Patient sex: M
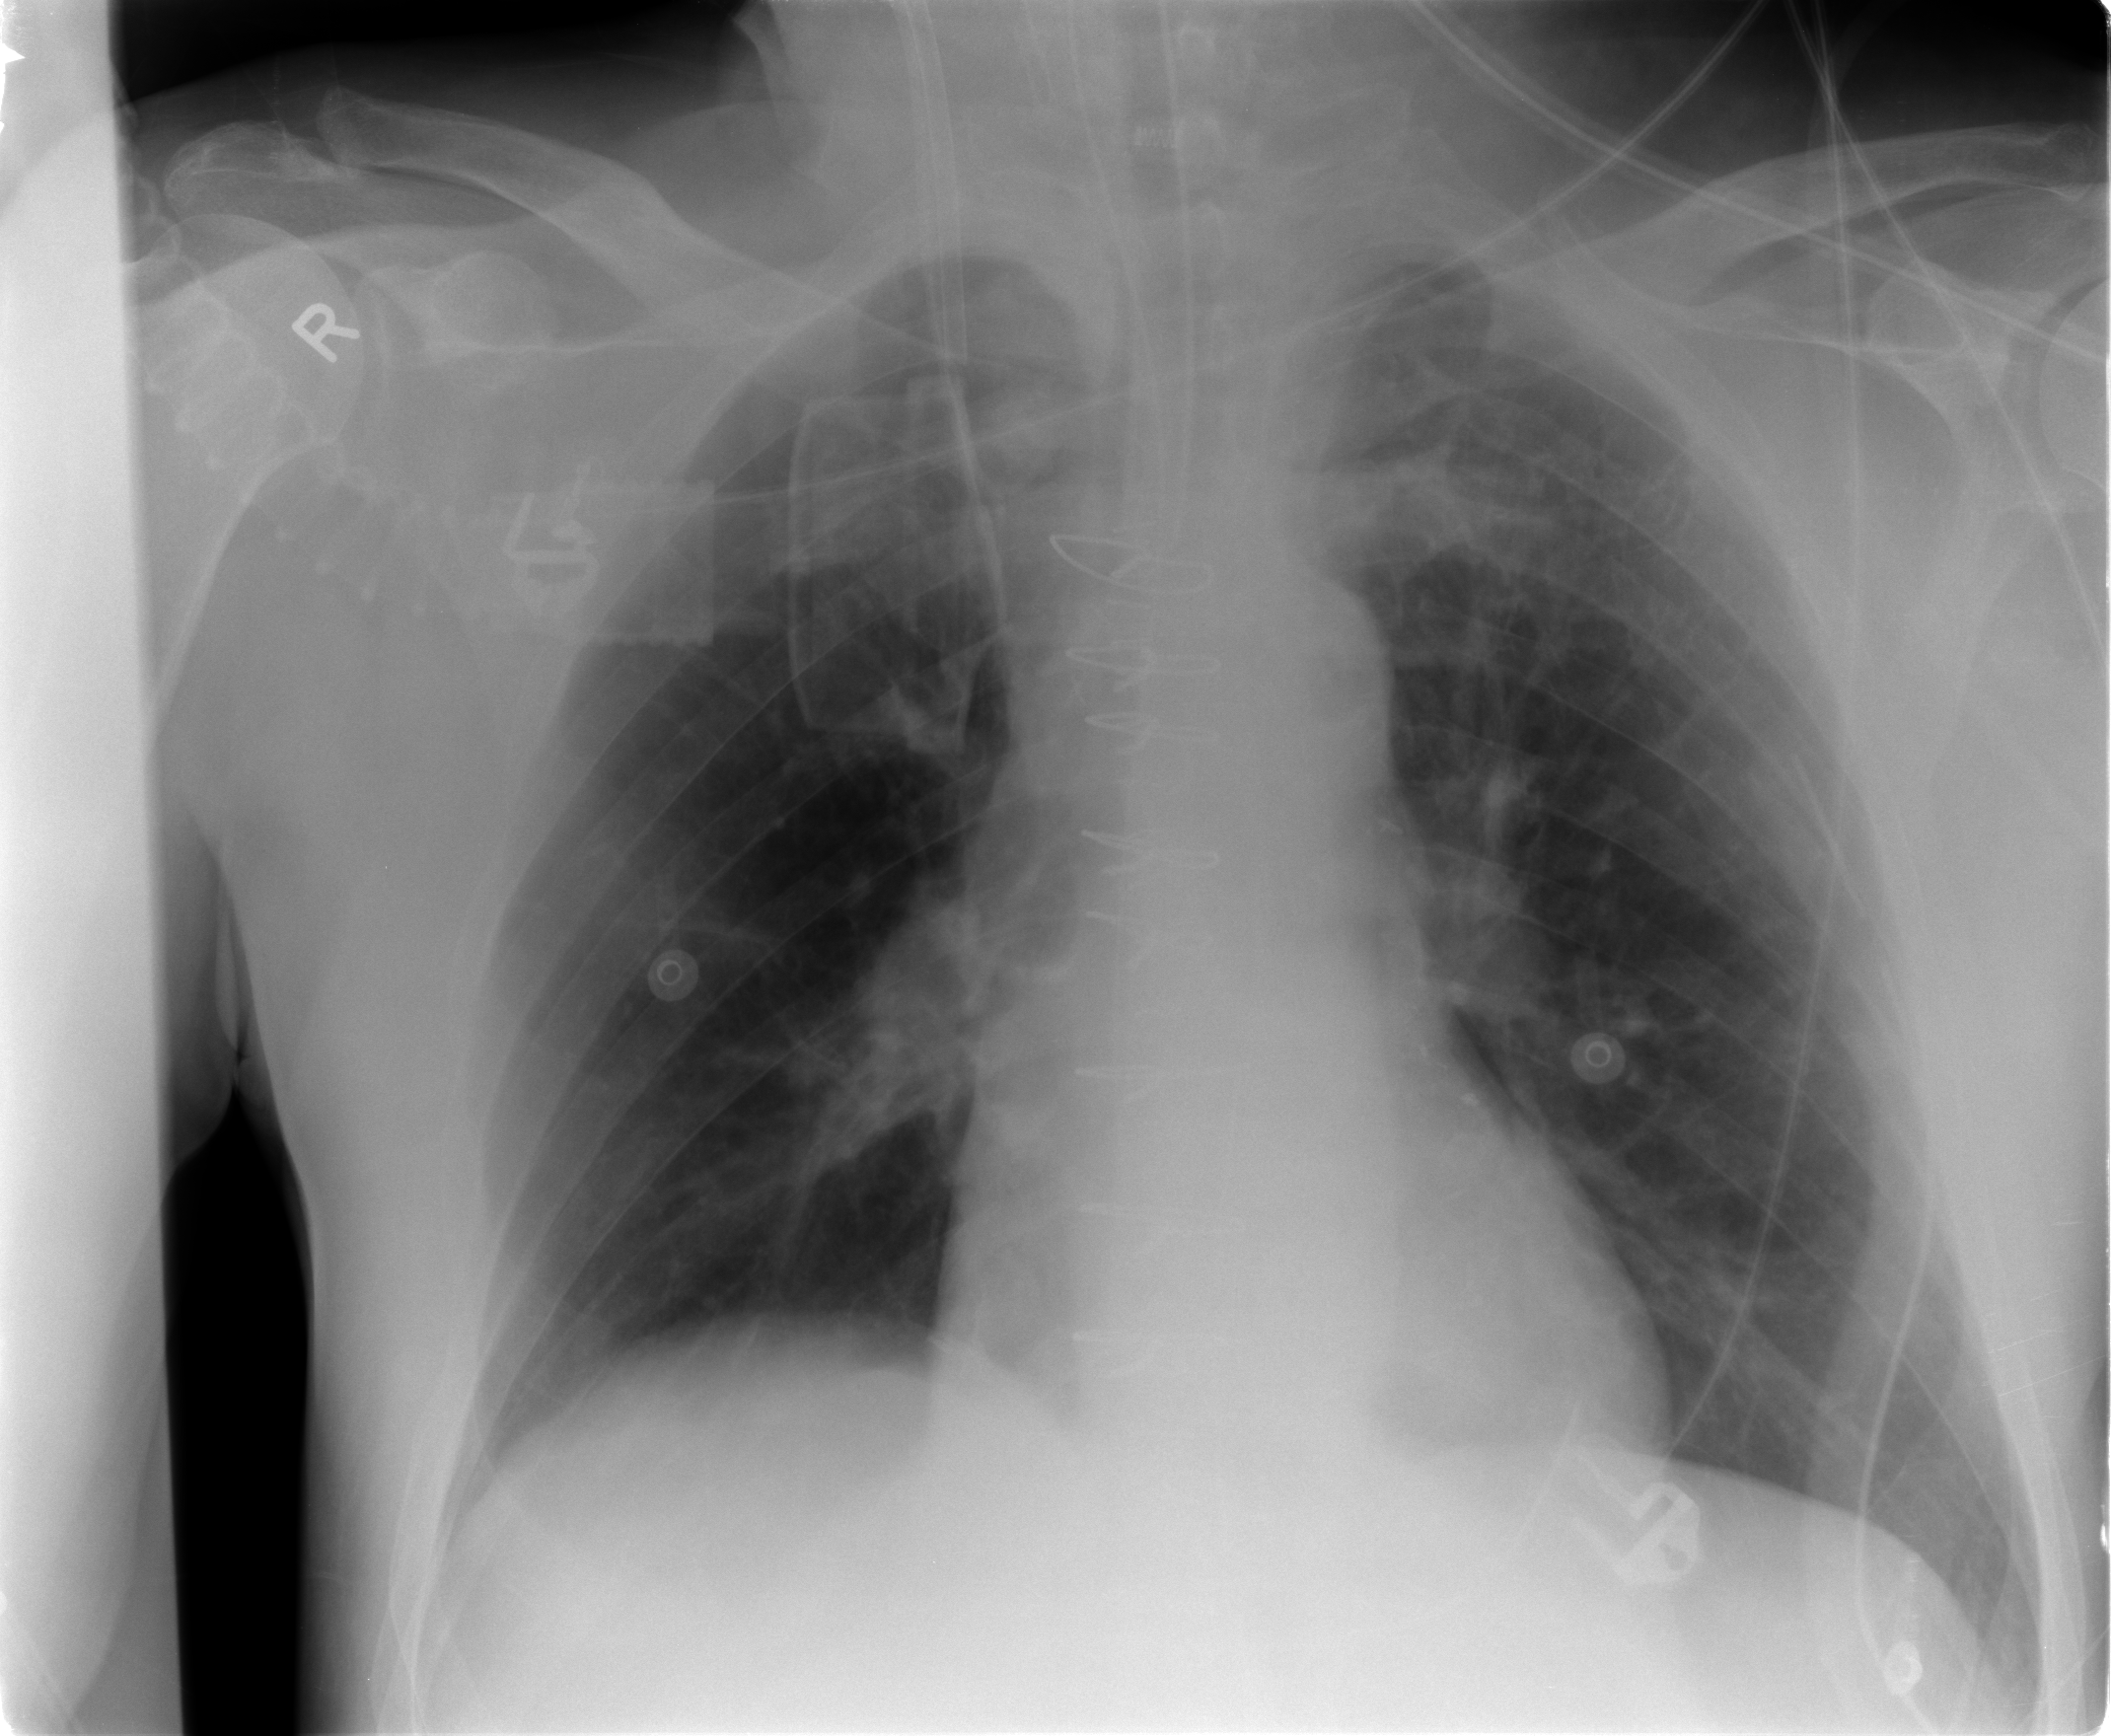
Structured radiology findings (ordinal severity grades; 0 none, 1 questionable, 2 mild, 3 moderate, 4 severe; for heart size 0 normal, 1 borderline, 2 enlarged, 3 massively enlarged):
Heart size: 1
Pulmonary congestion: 0
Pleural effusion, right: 0
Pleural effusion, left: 0
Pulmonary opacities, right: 0
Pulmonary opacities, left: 2
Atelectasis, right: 0
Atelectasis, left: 0